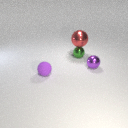
small purple rubber sphere to the left of small purple metal sphere